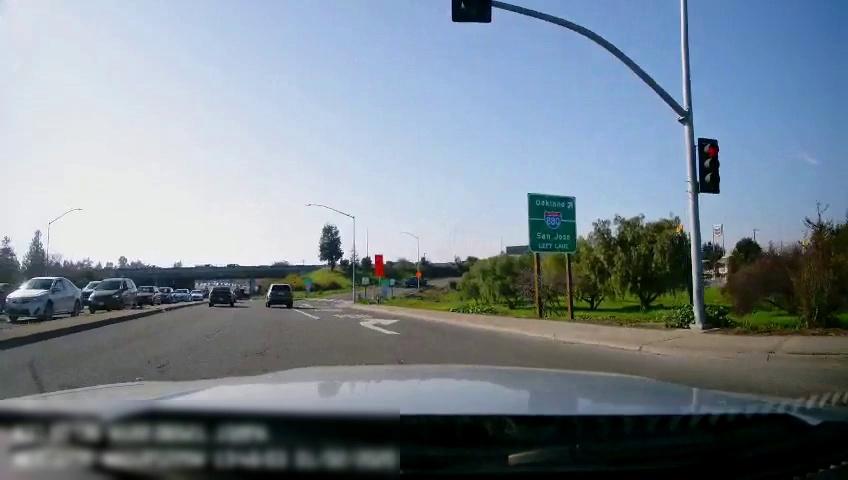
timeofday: Day
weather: Sunny
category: Drivable Space
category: Drivable Space
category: Vehicles | Car
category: Vehicles | SUV
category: Vehicles | Car
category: Vehicles | Car
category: Vehicles | Car
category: Vehicles | Car
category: Vehicles | SUV
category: Vehicles | Car
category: Vehicles | Car
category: Vehicles | Car
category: Vehicles | SUV
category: Vehicles | Car
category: Vehicles | SUV
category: Lanes | Current Lane
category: Lanes | Current Lane
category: Traffic | Lights
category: Traffic | Lights
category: Traffic | Signs
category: Traffic | Signs
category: Traffic | Signs